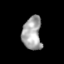
Tissue: skin
Cell type: Others
Senescence score: 0.8199
Nuclear area (px): 621
Mean DAPI intensity: 166.604